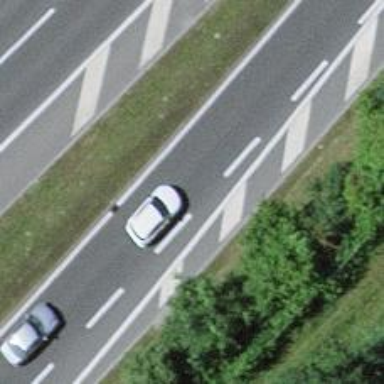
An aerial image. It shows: Asphalt motorway link.